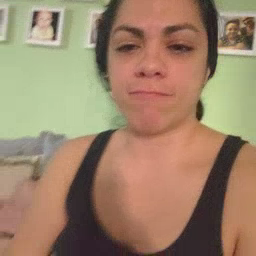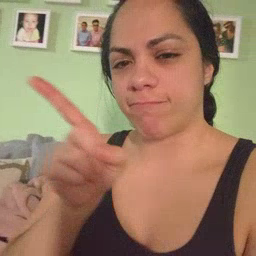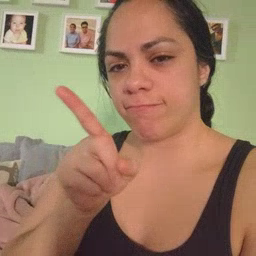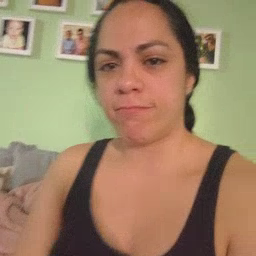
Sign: hesheit